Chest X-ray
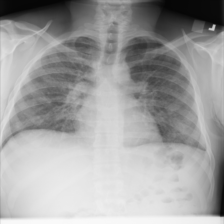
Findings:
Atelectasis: negative
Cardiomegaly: negative
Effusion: negative
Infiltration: negative
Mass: negative
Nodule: negative
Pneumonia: negative
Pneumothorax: negative
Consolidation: negative
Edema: negative
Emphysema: negative
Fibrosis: negative
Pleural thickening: negative
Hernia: negative